Question: I want to get a proportional stacked area graph like in here: <URL>
I do the following, even forcing the columne value into numeric:
this is the code:
'''
mabar <- melt(ma, id.vars = c("Year"),
measure.vars = c("ValueWW", "ValueUS"))
mabar$value <- as.numeric(as.character(mabar$value))
ggplot(mabar, aes(x = Year, y = value, fill = variable)) +
geom_area(position = "fill", colour = "black", size = .2, alpha = .4) +
scale_fill_brewer(palette = "Blues")
'''
result:

'''
dput(ma)
structure(list(Year = c("1985", "1986", "1987", "1988", "1989",
"1990", "1991", "1992", "1993", "1994", "1995", "1996", "1997",
"1998", "1999", "2000", "2001", "2002", "2003", "2004", "2005",
"2006", "2007", "2008", "2009", "2010", "2011", "2012", "2013",
"2014", "2015", "2016", "2017", "2018", "2019", "2020", "2021"
), NumberWW = c(2676, 4228, 5279, 7440, 10135, 10814, 14722,
14102, 14772, 16816, 20278, 24310, 26227, 30218, 33132, 39783,
31047, 27201, 29573, 32953, 36025, 41407, 47455, 45173, 40710,
44844, 43976, 41480, 39568, 43847, 48052, 49991, 53302, 50607,
49327, 44926, 52000), ValueWW = c(347, 435, 506, 777, 758, 540,
397, 400, 516, 624, 1039, 1217, 1824, 2678, 4116, 3623, 1866,
1242, 1411, 2145, 2794, 4023, 4920, 3075, 2187, 2750, 2668, 2533,
2536, 3960, 4779, 3646, 3777, 3393.563, 3370.106, 2817.39, 4898
), NumberUS = c(2309, 3447, 3708, 4443, 5840, 5982, 5702, 5915,
6782, 8076, 9368, 11856, 13147, 14780, 13245, 14114, 9652, 8571,
9272, 10744, 11436, 13019, 13999, 11731, 9466, 10191, 10536,
10629, 10877, 12283, 12885, 13430, 15558, 14936, 17759, 15271,
21000), ValueUS = c(305.64, 353.54, 373.17, 586.05, 466.09, 254.16,
176.99, 185.13, 317.61, 414.7, 666.58, 750.39, 1116.22, 1816.41,
2138.18, 1965.81, 1010.58, 520.54, 668.86, 1006.42, 1342.1, 1843.89,
1967.06, 1215.09, 877.61, 981.8, 1247.04, 995.65, 1214.79, 2153.8,
2417.39, 1784.77, 1761.54, 1931.81, 1887.57, 1125.82, 2587),
GDPUS = c(4579.6325, 4855.21625, 5236.438, 5641.5795, 5963.1445,
6158.12925, 6520.32725, 6858.5585, 7287.2365, 7639.74925,
8073.12175, 8577.5525, 9062.81675, 9631.17175, 10250.952,
10581.929, 10929.10825, 11456.4495, 12217.19575, 13039.197,
13815.583, 14474.227, 14769.8615, 14478.06675, 15048.97,
15599.73175, 16253.97, 16843.19575, 17550.68775, 18206.0235,
18695.10575, 19477.3365, 20533.0575, 21380.976, 21060.47425,
23315.08125, 23315.08125)), class = c("tbl_df", "tbl", "data.frame"
), row.names = c(NA, -37L))
'''
'''
dput(mabar)
structure(list(Year = c("1985", "1986", "1987", "1988", "1989",
"1990", "1991", "1992", "1993", "1994", "1995", "1996", "1997",
"1998", "1999", "2000", "2001", "2002", "2003", "2004", "2005",
"2006", "2007", "2008", "2009", "2010", "2011", "2012", "2013",
"2014", "2015", "2016", "2017", "2018", "2019", "2020", "2021",
"1985", "1986", "1987", "1988", "1989", "1990", "1991", "1992",
"1993", "1994", "1995", "1996", "1997", "1998", "1999", "2000",
"2001", "2002", "2003", "2004", "2005", "2006", "2007", "2008",
"2009", "2010", "2011", "2012", "2013", "2014", "2015", "2016",
"2017", "2018", "2019", "2020", "2021"), variable = structure(c(1L,
1L, 1L, 1L, 1L, 1L, 1L, 1L, 1L, 1L, 1L, 1L, 1L, 1L, 1L, 1L, 1L,
1L, 1L, 1L, 1L, 1L, 1L, 1L, 1L, 1L, 1L, 1L, 1L, 1L, 1L, 1L, 1L,
1L, 1L, 1L, 1L, 2L, 2L, 2L, 2L, 2L, 2L, 2L, 2L, 2L, 2L, 2L, 2L,
2L, 2L, 2L, 2L, 2L, 2L, 2L, 2L, 2L, 2L, 2L, 2L, 2L, 2L, 2L, 2L,
2L, 2L, 2L, 2L, 2L, 2L, 2L, 2L, 2L), levels = c("ValueWW", "ValueUS"
), class = "factor"), value = c(347, 435, 506, 777, 758, 540,
397, 400, 516, 624, 1039, 1217, 1824, 2678, 4116, 3623, 1866,
1242, 1411, 2145, 2794, 4023, 4920, 3075, 2187, 2750, 2668, 2533,
2536, 3960, 4779, 3646, 3777, 3393.563, 3370.106, 2817.39, 4898,
305.64, 353.54, 373.17, 586.05, 466.09, 254.16, 176.99, 185.13,
317.61, 414.7, 666.58, 750.39, 1116.22, 1816.41, 2138.18, 1965.81,
1010.58, 520.54, 668.86, 1006.42, 1342.1, 1843.89, 1967.06, 1215.09,
877.61, 981.8, 1247.04, 995.65, 1214.79, 2153.8, 2417.39, 1784.77,
1761.54, 1931.81, 1887.57, 1125.82, 2587)), row.names = c(NA,
-74L), class = "data.frame")
'''
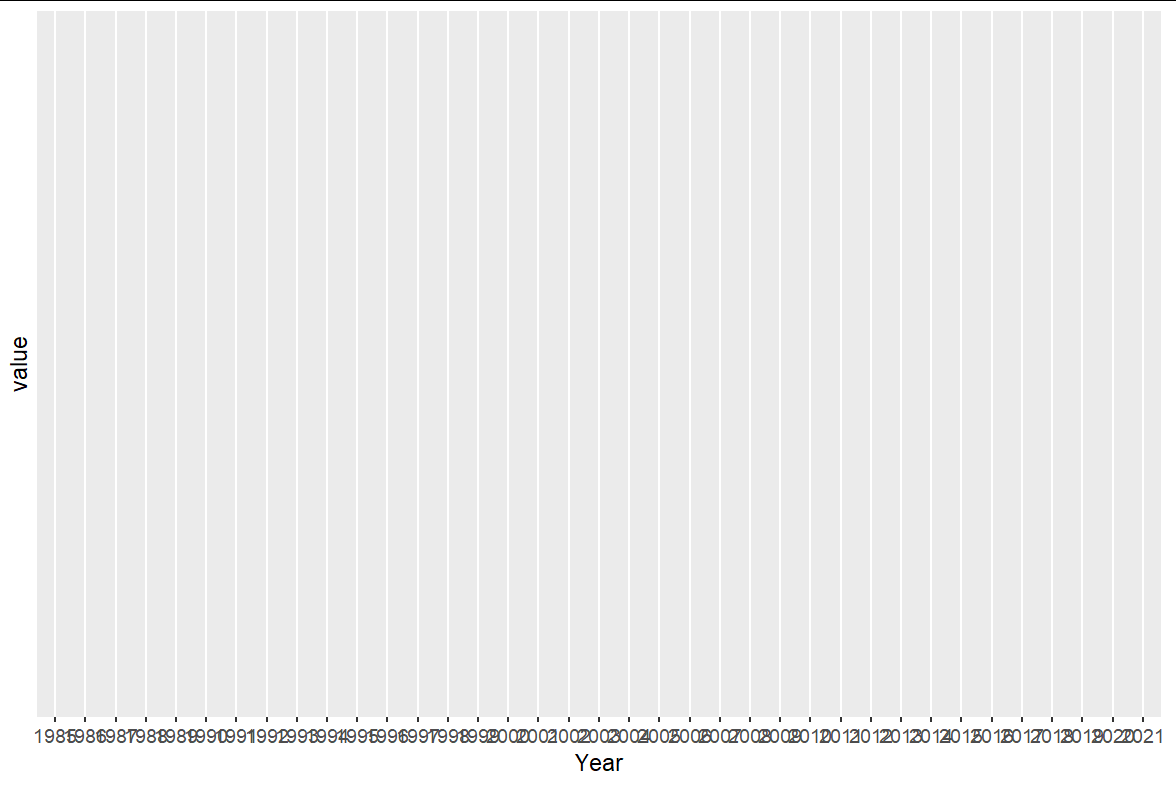
Answer: The problem is that your 'Year' variable is in character format. If you change it to a numeric format, you will get your desired output:
'''
library(reshape2)
library(ggplot2)
mabar <- melt(ma, id.vars = c("Year"),
measure.vars = c("ValueWW", "ValueUS"))
ggplot(mabar, aes(x = as.numeric(Year), y = value, fill = variable)) +
geom_area(position = "fill", colour = "black", size = .2, alpha = .4) +
scale_fill_brewer(palette = "Blues") +
labs(x = 'Year')
'''

<URL>
---
Please note, I had to put your 'dput' through online OCR to convert the image to text, then tidy it by hand. It is much easier to select the output as text, copy it, and paste it into your question as text:
'''
ma <- structure(list(Year = c("1985", "1986", "1987", "1988", "1989",
"1990", "1991", "1992", "1993", "1994", "1995", "1996", "1997",
"1998", "1999", "2000", "2001", "2002", "2003", "2004", "2005",
"2006", "2007", "2008", "2009", "2010", "2011", "2012", "2013",
"2014", "2015", "2016", "2017", "2018", "2019", "2020", "2021"
), NumberWW = c(2676, 4228, 5279, 7440, 10135, 10814, 14722,
14102, 14772, 16816, 20278, 24310, 26227, 30218, 33132, 39783,
31047, 27201, 29573, 32953, 36025, 41407, 47455, 45173, 40710,
44844, 43976, 41480, 39568, 43847, 48052, 49991, 53302, 50607,
49327, 44926, 52000), ValueWW = c(347, 435, 506, 777, 758, 540,
397, 400, 516, 624, 1039, 1217, 1824, 2678, 4116, 3623, 1866,
1242, 1411, 2145, 2794, 4023, 4920, 3075, 2187, 2750, 2668, 2533,
2536, 3960, 4779, 3646, 3777, 3393.563, 3370.106, 2817.39, 4898
), NumberUS = c(2309, 3447, 3708, 4443, 5840, 5982, 5702, 5915,
6782, 8076, 9368, 11856, 13147, 14780, 13245, 14114, 9652, 8571,
9272, 10744, 11436, 13019, 13999, 11731, 9466, 10191, 10536,
10629, 10877, 12283, 12885, 13430, 15558, 14936, 17759, 15271,
21000), ValueUS = c(305.64, 353.54, 373.17, 586.05, 466.09, 254.16,
176.99, 185.13, 317.61, 414.7, 666.58, 750.39, 1116.22, 1816.41,
2138.18, 1965.81, 1010.58, 520.54, 668.86, 1006.42, 1342.1, 1843.89,
1967.06, 1215.09, 877.61, 981.8, 1247.04, 995.65, 1214.79, 2153.8,
2417.39, 1784.77, 1761.54, 1931.81, 1887.57, 1125.82, 2587),
GDPUS = c(4579.6325, 4855.21625, 5236.438, 5641.5795, 5963.1445,
6158.12925, 6520.32725, 6858.5585, 7287.2365, 7639.74925,
8073.12175, 8577.5525, 9062.81675, 9631.17175, 10250.952,
10581.929, 10929.10825, 11456.4495, 12217.19575, 13039.197,
13815.583, 14474.227, 14769.8615, 14478.06675, 15048.97,
15599.73175, 16253.97, 16843.19575, 17550.68775, 18206.0235,
18695.10575, 19477.3365, 20533.0575, 21380.976, 21060.47425,
23315.08125, 23315.08125)), class = c("tbl_df", "tbl", "data.frame"
), row.names = c(NA, -37L))
'''